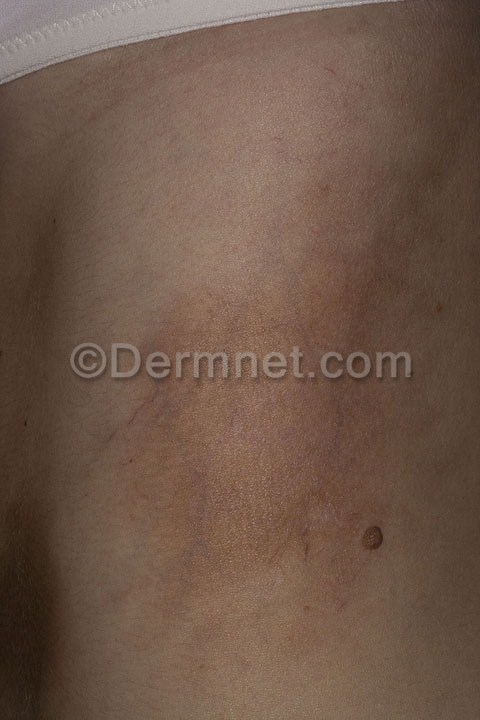
Disease: Lupus and other Connective Tissue diseases